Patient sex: M
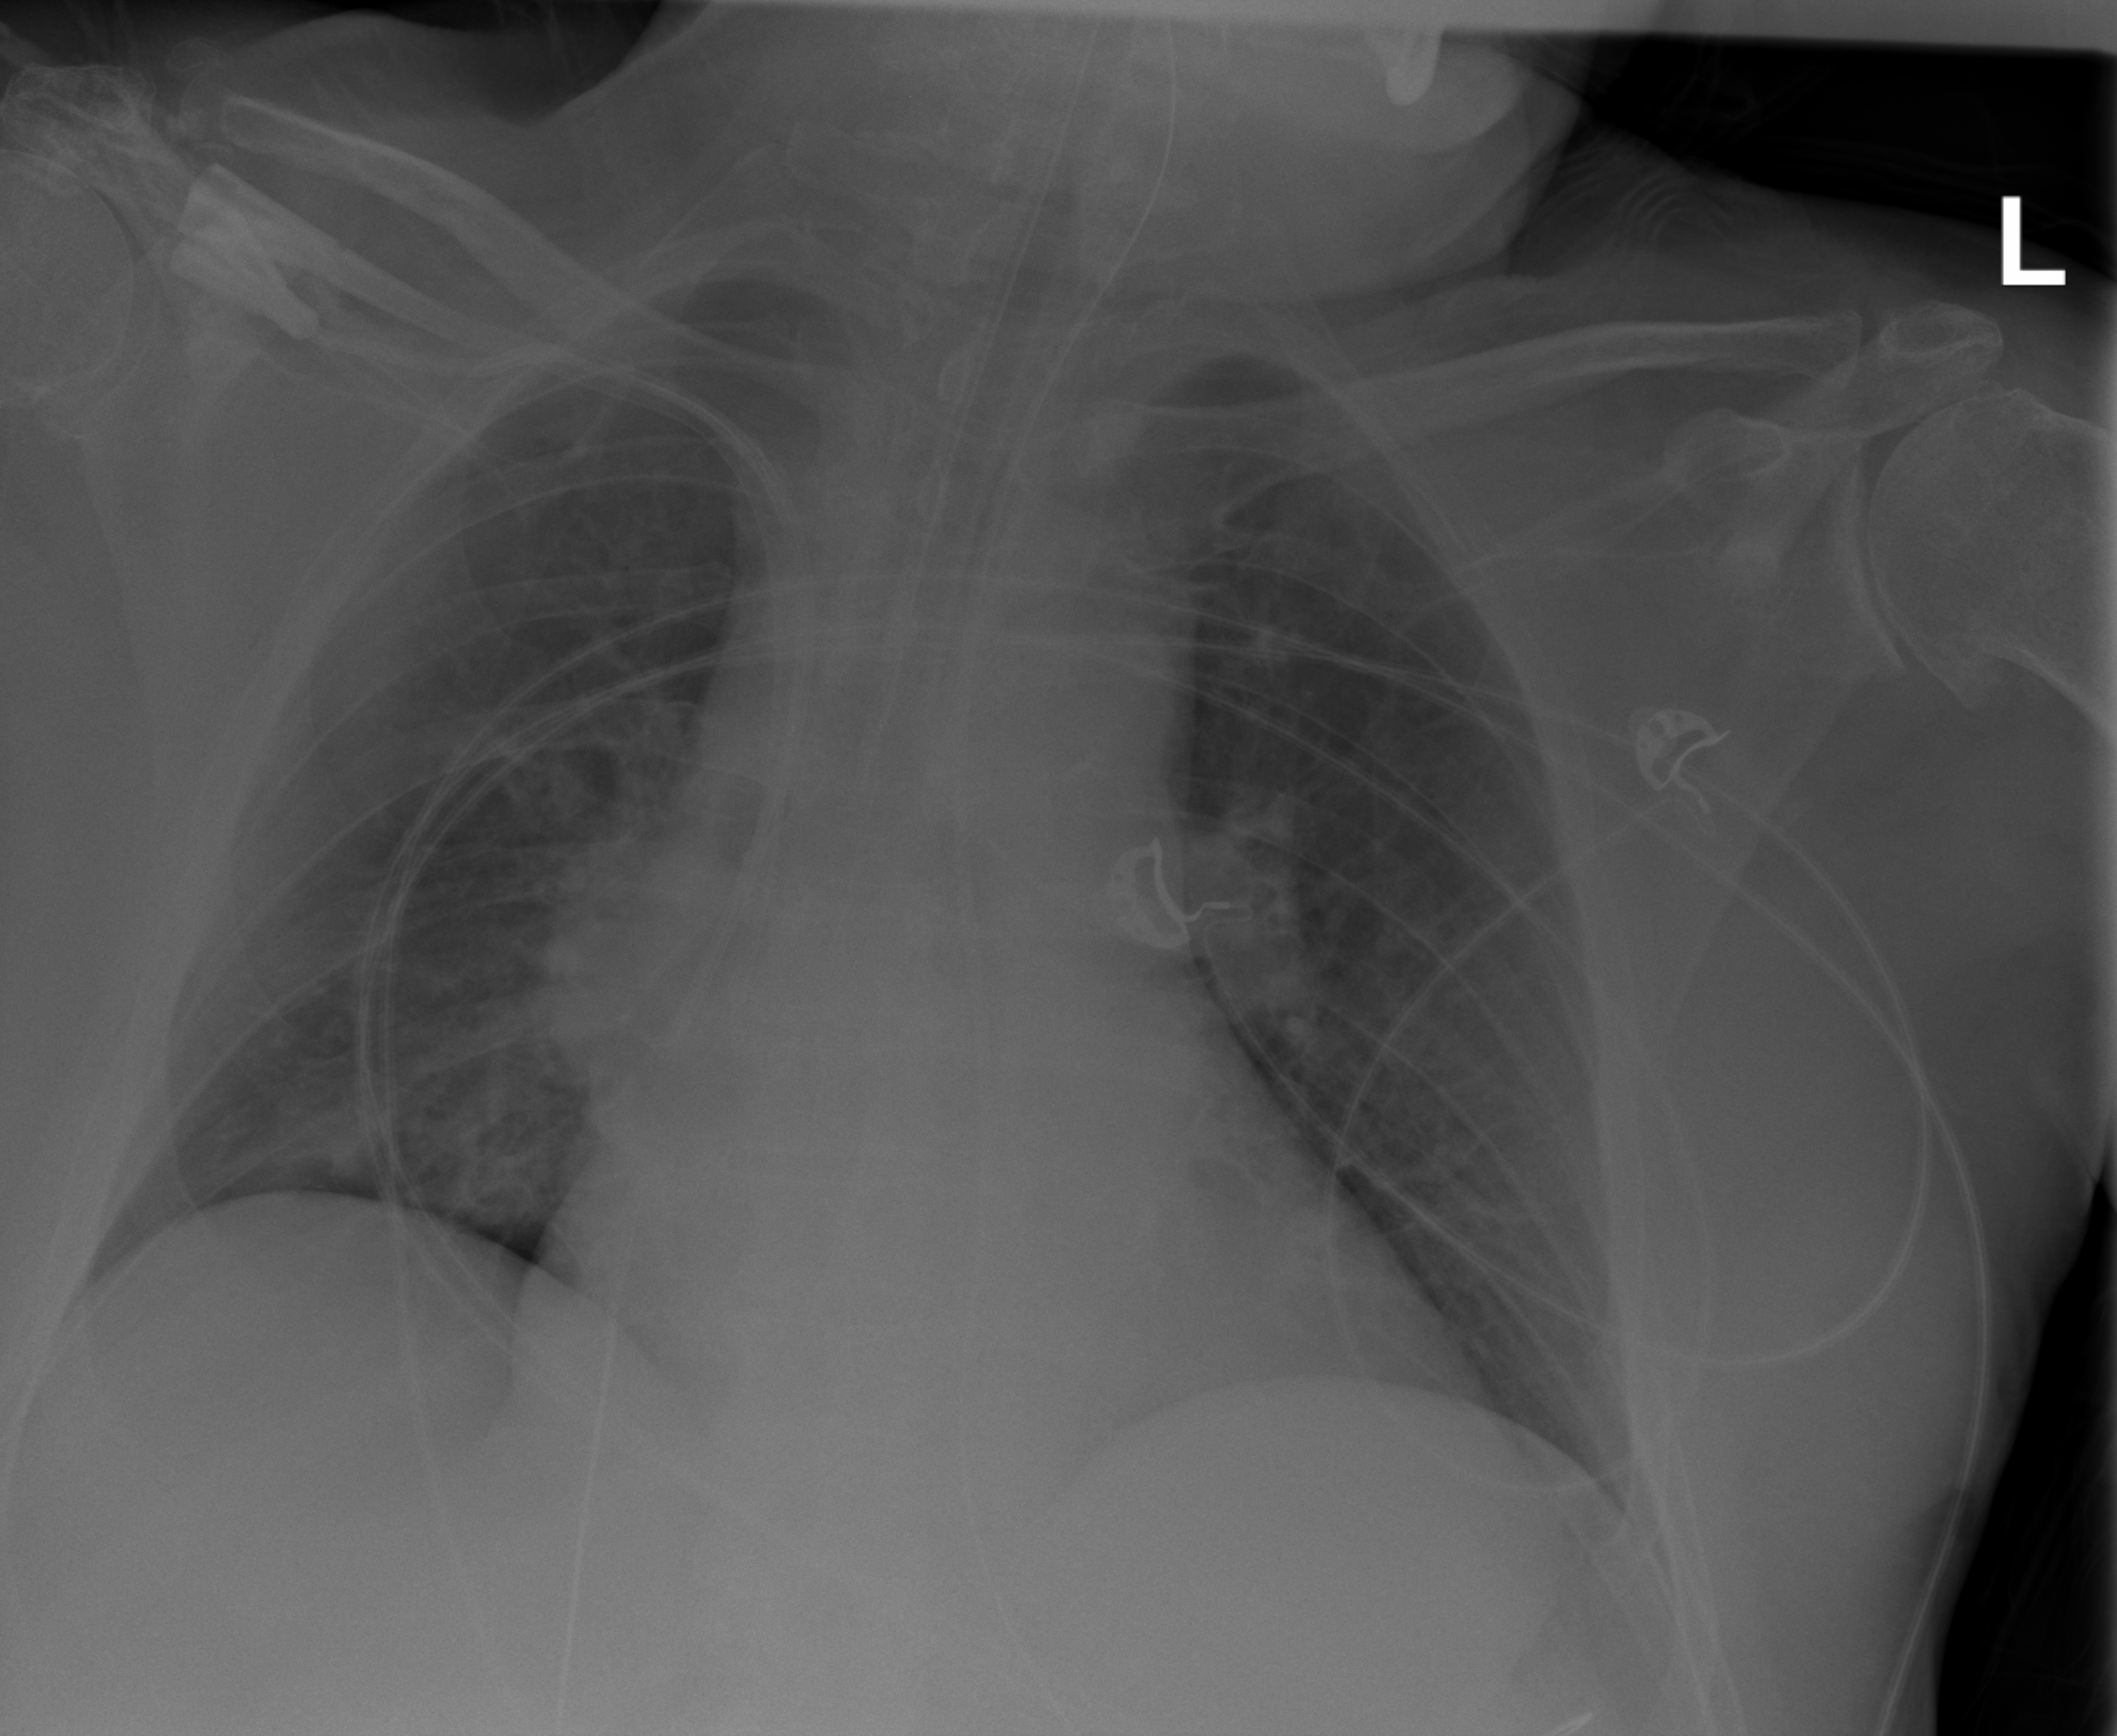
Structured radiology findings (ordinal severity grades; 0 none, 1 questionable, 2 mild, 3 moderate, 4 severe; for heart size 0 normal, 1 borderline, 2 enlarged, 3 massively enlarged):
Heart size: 2
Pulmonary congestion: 0
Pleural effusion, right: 0
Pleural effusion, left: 0
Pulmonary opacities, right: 1
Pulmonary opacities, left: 1
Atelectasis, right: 0
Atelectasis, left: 0